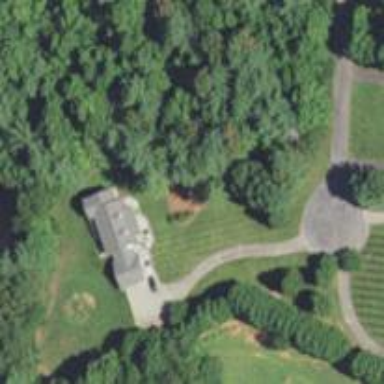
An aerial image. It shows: Driveway leading to service road.